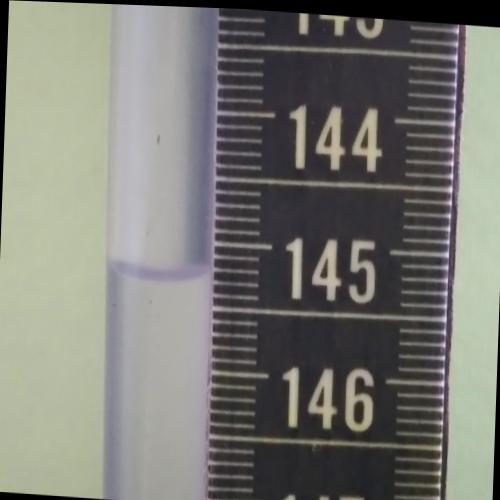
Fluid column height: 145.3 cm